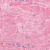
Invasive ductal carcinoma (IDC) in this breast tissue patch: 0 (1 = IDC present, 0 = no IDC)